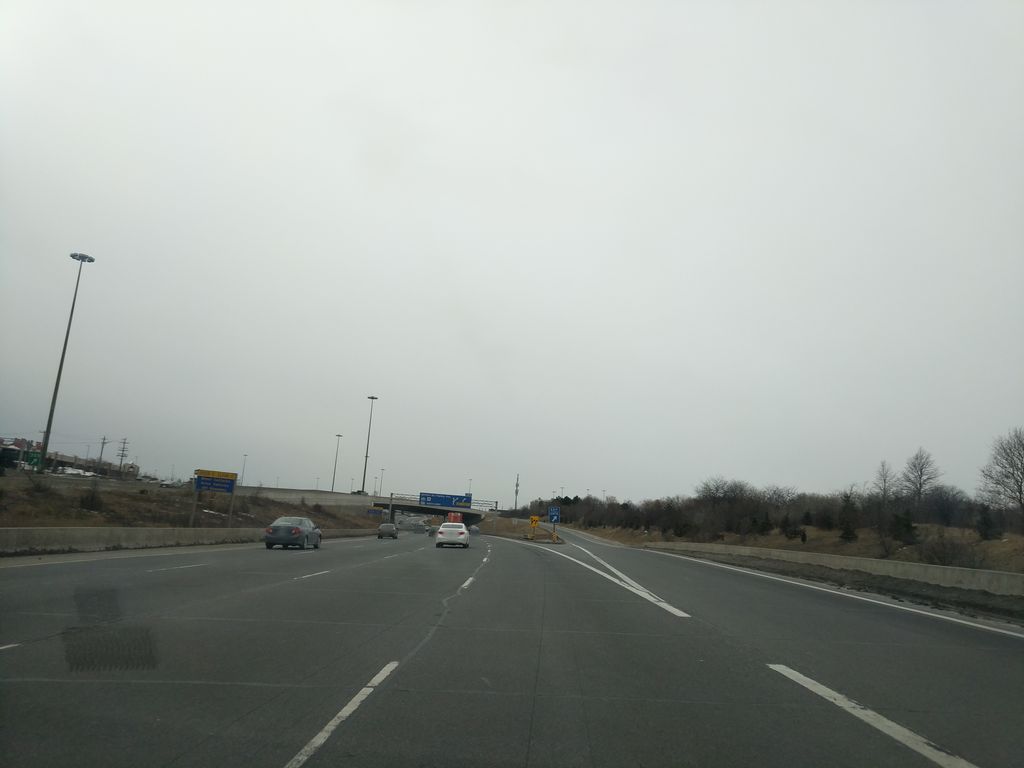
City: toronto